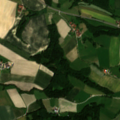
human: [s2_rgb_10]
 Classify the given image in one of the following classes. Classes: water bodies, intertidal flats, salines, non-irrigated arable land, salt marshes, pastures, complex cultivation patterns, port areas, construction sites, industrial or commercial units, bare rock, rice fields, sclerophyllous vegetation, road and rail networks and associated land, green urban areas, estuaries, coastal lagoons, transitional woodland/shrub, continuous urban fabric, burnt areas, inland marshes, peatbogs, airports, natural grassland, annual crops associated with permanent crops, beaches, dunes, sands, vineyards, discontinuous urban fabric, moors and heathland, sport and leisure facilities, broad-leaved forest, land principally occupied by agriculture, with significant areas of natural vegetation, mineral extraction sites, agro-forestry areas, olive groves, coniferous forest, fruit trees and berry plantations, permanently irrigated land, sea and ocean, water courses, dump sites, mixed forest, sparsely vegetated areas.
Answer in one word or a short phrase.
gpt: non-irrigated arable land, complex cultivation patterns, land principally occupied by agriculture, with significant areas of natural vegetation, coniferous forest, mixed forest